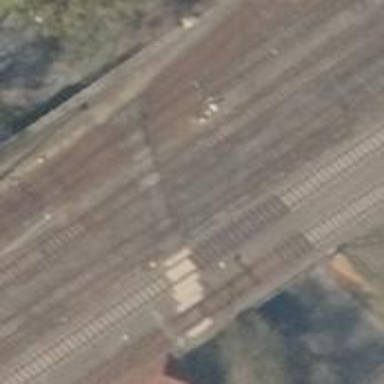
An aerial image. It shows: Bridge over railway siding.